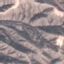
Land use / land cover: HerbaceousVegetation